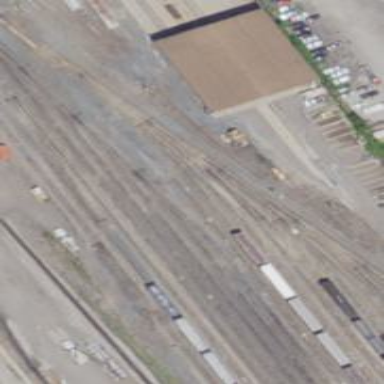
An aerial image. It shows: Railway yard.